Question: I want to plot 6 histograms by using ggplot. Each histogram correspond to one product (e.g. Modis 2000, Modis 2005, etc.). In x axis will be the Land use (Agriculture, built-up, etc.) and in y axis would the percentage error inlcuding both comission error (_CE) and omission error (_OE). The bars of these two errors should be adjacent for each land use (see plot attached.
'''
structure(list(X = structure(c(1L, 2L, 1L, 2L, 1L, 2L, 1L, 2L,
1L, 2L, 1L, 2L), .Label = c("Forest_CE", "Forest_OE"), class = "factor"),
Product = structure(c(5L, 5L, 6L, 6L, 3L, 3L, 4L, 4L, 1L,
1L, 2L, 2L), .Label = c("CCI 2000", "CCI 2005", "GLC-SHARE2000",
"GLC-SHARE2005", "Modis 2000", "Modis 2005"), class = "factor"),
Agriculture = c(45.42827657, 36.98156682, 48.<PHONE>, 55.41838134,
41.<PHONE>, 29.74910394, 42.88911495, 7.112253642, 38.86168911,
86.76103247, 44.<PHONE>, 88.54166667), Built.up = c(0.990712074,
0.115207373, 0.702079746, 0.137174211, 0.104493208, 0, 0.996948118,
0, 1.591187271, 0, 1.069137562, 0), Mining = c(0.557275542,
0, 0.132467877, 0, 0.870776733, 0, 0.22380468, 0, 1.407588739,
0, 0.249465431, 0), Other = c(52.73477812, 51.38248848, 50.73519671,
44.<PHONE>, 56.94879833, 70.25089606, 55.50356053, 77.97772065,
57.71113831, 11.<PHONE>, 54.<PHONE>, 7.899305556), Water = c(0.288957688,
11.52073733, 0.238442178, 0.274348422, 0.417972832, 0, 0.386571719,
14.91002571, 0.428396573, 2.164862614, 0.427655025, 3.559027778
)), .Names = c("X", "Product", "Agriculture", "Built.up",
"Mining", "Other", "Water"), class = "data.frame", row.names = c(NA,
-12L))
'''
This is what I want to achieve but this histogram has been made for one product. I want to create the same kind of histogram for each products and all the histograms should pop-up in one window. Can someone help me out to do that? Thanks for your help.

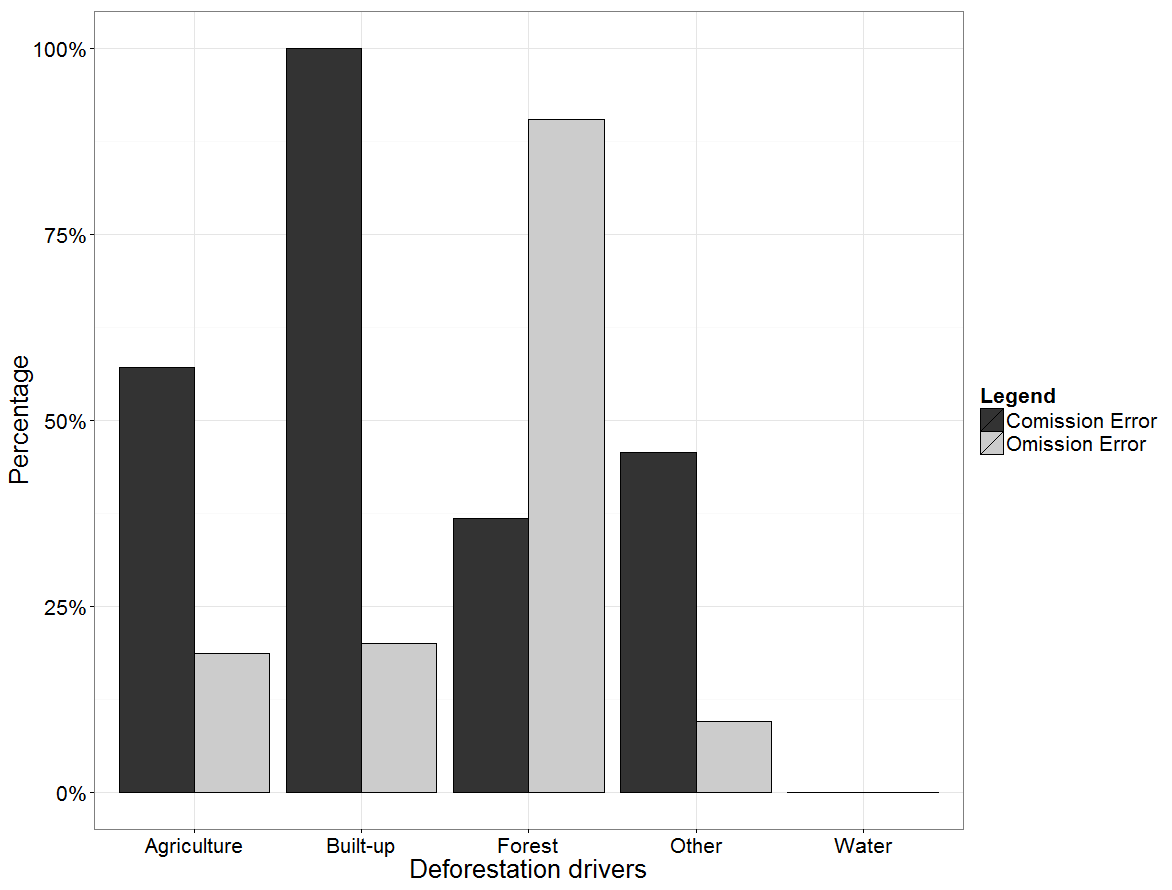
Answer: You can use 'facet_wrap' to achieve what you have described:
'''
yellowmellow <- structure(list(X = structure(c(1L, 2L, 1L, 2L, 1L, 2L, 1L, 2L,
1L, 2L, 1L, 2L), .Label = c("Forest_CE", "Forest_OE"), class = "factor"),
Product = structure(c(5L, 5L, 6L, 6L, 3L, 3L, 4L, 4L, 1L,
1L, 2L, 2L), .Label = c("CCI 2000", "CCI 2005", "GLC-SHARE2000",
"GLC-SHARE2005", "Modis 2000", "Modis 2005"), class = "factor"),
Agriculture = c(45.42827657, 36.98156682, 48.<PHONE>, 55.41838134,
41.<PHONE>, 29.74910394, 42.88911495, 7.112253642, 38.86168911,
86.76103247, 44.<PHONE>, 88.54166667), Built.up = c(0.990712074,
0.115207373, 0.702079746, 0.137174211, 0.104493208, 0, 0.996948118,
0, 1.591187271, 0, 1.069137562, 0), Mining = c(0.557275542,
0, 0.132467877, 0, 0.870776733, 0, 0.22380468, 0, 1.407588739,
0, 0.249465431, 0), Other = c(52.73477812, 51.38248848, 50.73519671,
44.<PHONE>, 56.94879833, 70.25089606, 55.50356053, 77.97772065,
57.71113831, 11.<PHONE>, 54.<PHONE>, 7.899305556), Water = c(0.288957688,
11.52073733, 0.238442178, 0.274348422, 0.417972832, 0, 0.386571719,
14.91002571, 0.428396573, 2.164862614, 0.427655025, 3.559027778
)), .Names = c("X", "Product", "Agriculture", "Built.up",
"Mining", "Other", "Water"), class = "data.frame", row.names = c(NA,
-12L))
# using reshape 2, we change the data frame to long format
mean.long = melt(yellowmellow, measure.vars = 3:7, variable.name = "Land", value.name = "Percentage")
ggplot(mean.long, aes(x=Land, y=Percentage, fill=factor(X))) + theme_bw() + facet_wrap(~Product)+
geom_bar(position=position_dodge(.9)) + # this line is not needed. Only included as a fix for legend/key random line
geom_bar(position=position_dodge(.9), stat="identity", colour="black", legend = FALSE) +
scale_fill_grey(start=.4)
'''
I'm guessing this is what you're looking for. I basically put your data into a dataframe (yellowmellow) and turned it into Long Format data using 'melt' in order to use it with 'ggplot' and 'facet_wrap'. Here is the output of the above code:

EDIT: Alternatively you can have all the graphs on single row by adding 'nrow=1' to the 'facet_wrap':
'''
ggplot(mean.long, aes(x=Land, y=Percentage, fill=factor(X))) + theme_bw() + facet_wrap(~Product, nrow=1)+
geom_bar(position=position_dodge(.9)) + # this line is not needed. Only included as a fix for legend/key random line
geom_bar(position=position_dodge(.9), stat="identity", colour="black", legend = FALSE) +
scale_fill_grey(start=.4)
'''
Which looks like this:

I exported this image using the following dimensions to avoid overlapping x-axis labels: 2000*1500.
You can play with different export sizes and font sizes to find what you desire.